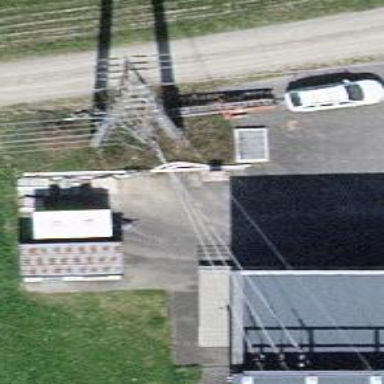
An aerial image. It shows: Three cables of power line.